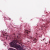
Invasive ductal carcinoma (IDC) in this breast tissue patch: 0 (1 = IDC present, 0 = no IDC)